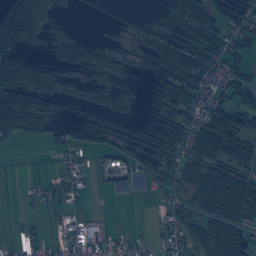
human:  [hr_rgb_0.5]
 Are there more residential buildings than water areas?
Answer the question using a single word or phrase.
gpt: yes

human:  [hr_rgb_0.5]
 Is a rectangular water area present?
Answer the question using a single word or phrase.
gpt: yes

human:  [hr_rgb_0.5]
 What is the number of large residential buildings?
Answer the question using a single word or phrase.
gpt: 1

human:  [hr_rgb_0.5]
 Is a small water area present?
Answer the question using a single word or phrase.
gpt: yes

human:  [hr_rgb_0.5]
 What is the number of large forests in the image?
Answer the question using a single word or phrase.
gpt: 72

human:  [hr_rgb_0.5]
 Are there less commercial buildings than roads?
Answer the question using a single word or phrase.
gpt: yes

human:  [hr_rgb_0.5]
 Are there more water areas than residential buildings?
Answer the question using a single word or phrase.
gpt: no

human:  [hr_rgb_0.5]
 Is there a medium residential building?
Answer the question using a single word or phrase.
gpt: yes

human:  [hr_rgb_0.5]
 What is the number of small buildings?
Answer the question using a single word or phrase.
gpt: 1261

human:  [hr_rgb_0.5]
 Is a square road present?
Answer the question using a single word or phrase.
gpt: no

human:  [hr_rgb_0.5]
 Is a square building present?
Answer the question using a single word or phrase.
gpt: yes

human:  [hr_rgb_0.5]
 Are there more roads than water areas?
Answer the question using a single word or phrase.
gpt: yes

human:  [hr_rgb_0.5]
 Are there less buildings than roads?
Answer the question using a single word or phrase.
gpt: no

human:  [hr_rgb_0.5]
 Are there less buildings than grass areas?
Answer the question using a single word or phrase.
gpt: no

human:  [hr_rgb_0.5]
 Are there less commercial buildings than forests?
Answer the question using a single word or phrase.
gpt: yes

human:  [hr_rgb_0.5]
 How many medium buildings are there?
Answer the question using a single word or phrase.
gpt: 22

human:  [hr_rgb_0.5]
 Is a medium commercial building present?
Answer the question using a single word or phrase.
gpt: yes

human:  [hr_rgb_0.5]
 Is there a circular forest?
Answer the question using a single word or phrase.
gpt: yes

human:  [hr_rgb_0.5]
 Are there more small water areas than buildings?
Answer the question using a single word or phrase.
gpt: no

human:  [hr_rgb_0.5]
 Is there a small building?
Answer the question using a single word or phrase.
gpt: yes

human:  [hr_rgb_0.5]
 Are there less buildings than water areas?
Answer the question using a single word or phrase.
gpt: no

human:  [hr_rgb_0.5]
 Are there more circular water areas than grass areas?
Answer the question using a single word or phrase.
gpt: no

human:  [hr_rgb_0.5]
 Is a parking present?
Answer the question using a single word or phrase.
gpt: yes

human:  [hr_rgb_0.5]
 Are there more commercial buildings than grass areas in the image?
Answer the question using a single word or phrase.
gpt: no

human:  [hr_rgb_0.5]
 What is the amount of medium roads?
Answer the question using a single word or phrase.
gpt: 0

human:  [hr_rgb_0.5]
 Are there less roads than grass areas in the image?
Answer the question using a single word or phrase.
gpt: yes

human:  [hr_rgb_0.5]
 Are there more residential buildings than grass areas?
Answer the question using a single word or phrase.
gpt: yes

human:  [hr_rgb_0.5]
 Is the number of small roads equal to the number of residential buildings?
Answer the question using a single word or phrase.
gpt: no

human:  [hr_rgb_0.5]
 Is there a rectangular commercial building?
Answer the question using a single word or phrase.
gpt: yes

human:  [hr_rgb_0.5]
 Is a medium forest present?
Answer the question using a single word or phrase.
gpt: yes

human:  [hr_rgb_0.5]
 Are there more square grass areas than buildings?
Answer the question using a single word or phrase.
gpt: no

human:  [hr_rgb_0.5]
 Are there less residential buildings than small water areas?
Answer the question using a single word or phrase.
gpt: no

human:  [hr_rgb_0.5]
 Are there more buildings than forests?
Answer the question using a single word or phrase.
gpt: yes

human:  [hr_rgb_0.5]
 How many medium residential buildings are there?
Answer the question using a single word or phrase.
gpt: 20

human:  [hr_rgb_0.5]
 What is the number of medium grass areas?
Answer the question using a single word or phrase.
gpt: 112

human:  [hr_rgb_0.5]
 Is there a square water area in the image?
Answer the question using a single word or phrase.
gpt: yes